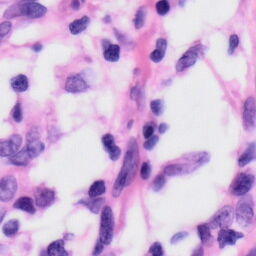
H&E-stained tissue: Skin